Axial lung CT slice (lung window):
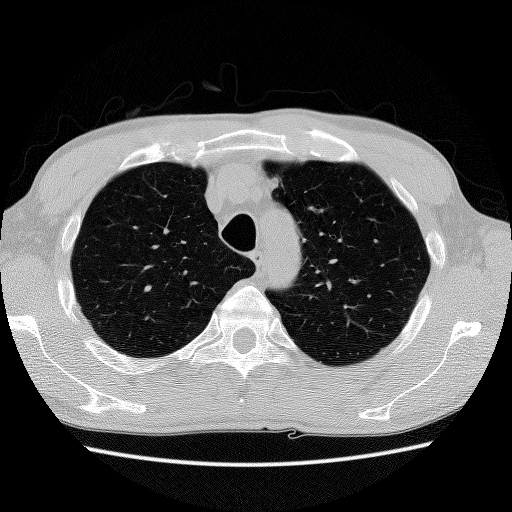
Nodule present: no